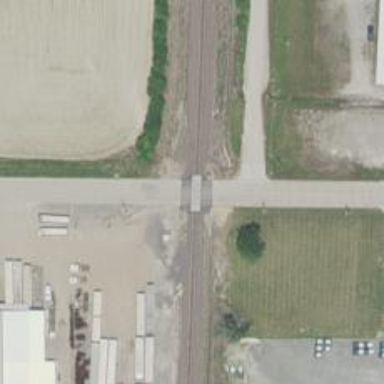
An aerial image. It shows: Railway track.